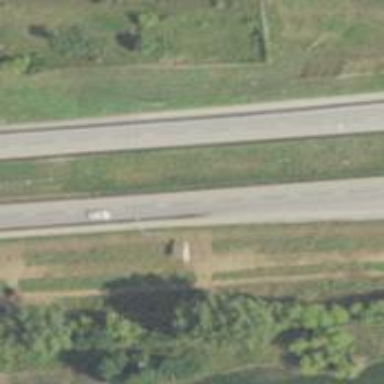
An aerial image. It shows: Motorway.